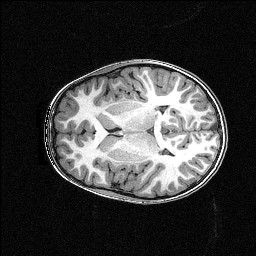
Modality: T1w
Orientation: axial
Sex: female
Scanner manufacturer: siemens
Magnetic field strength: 3 T
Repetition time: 2.3 s
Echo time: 0.00336 s